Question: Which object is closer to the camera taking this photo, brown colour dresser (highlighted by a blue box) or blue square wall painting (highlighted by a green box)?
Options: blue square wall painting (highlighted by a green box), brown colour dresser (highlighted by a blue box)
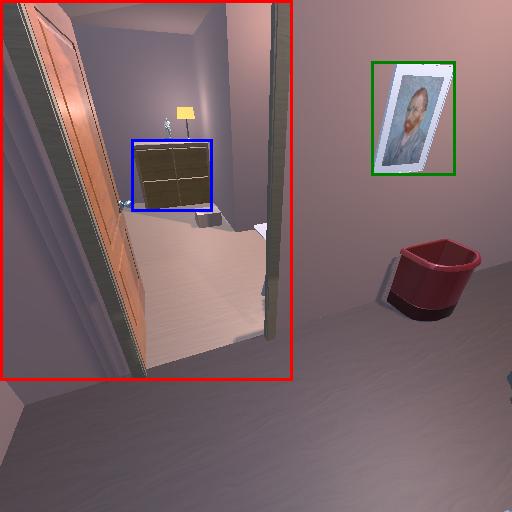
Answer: blue square wall painting (highlighted by a green box)